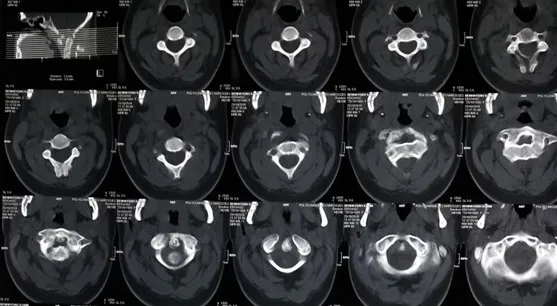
Cervical CT in axial section bone window showing C1-C2 dislocation with significant recoil of the odontoid process.
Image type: radiology (ct)